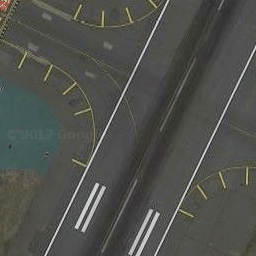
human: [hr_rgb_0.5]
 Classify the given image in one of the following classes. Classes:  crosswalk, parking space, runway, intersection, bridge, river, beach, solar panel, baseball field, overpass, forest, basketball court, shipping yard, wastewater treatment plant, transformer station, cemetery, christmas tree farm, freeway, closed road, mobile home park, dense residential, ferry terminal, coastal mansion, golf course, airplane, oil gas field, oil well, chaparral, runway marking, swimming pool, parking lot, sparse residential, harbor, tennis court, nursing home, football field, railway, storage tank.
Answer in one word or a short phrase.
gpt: runway